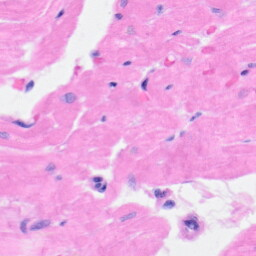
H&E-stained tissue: Heart